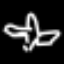
Label: airplane